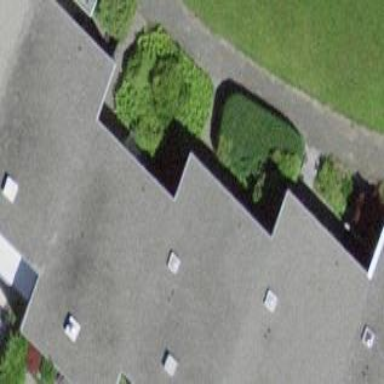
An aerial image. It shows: Flat-roofed terrace building.